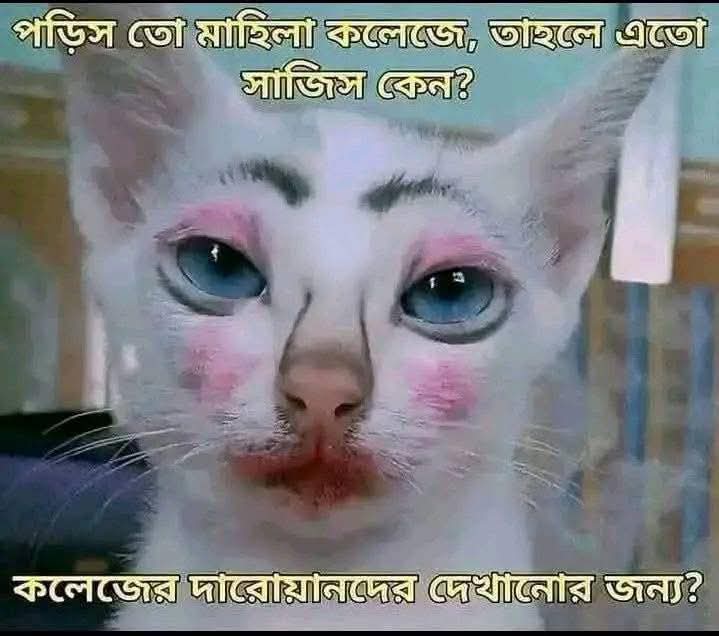
Text: পড়িস তো মাহিলা কলেজে, তাহলে এতো সাজিস কেন?
কলেজের দারোয়ানদের দেখানোর জন্য?
Label: Non Hate